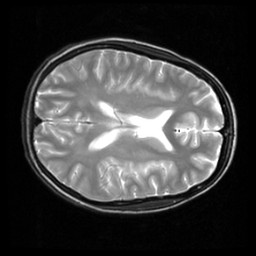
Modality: inplaneT2
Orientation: axial
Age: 20
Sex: female